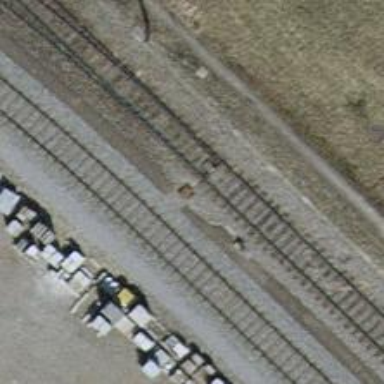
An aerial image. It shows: Railway yard with electrified contact lines.